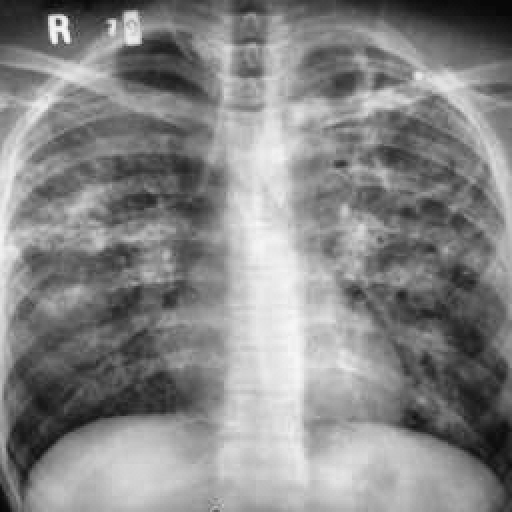
Finding: TUBERCULOSIS